Question: I got some table files containing the same measuring result but due to little differences the data points got different and values. But I need an average across all six files. Here are two (shortened) example files:
'''
# file1.dat
9.840000000000000E+00 1.680000000000000E+02
9.840071206052514E+00 1.730000000000000E+02
9.840142412105029E+00 1.630000000000000E+02
9.840213618157543E+00 1.730000000000000E+02
9.840284824210057E+00 1.690000000000000E+02
9.840356030262573E+00 1.720000000000000E+02
9.840427236315087E+00 1.660000000000000E+02
9.840498442367601E+00 1.750000000000000E+02
9.840569648420116E+00 1.650000000000000E+02
9.840640854472630E+00 1.720000000000000E+02
'''
'''
# file2.dat
9.840000000000000E+00 1.720000000000000E+02
9.840071016422547E+00 1.760000000000000E+02
9.840142032845096E+00 1.610000000000000E+02
9.840213049267643E+00 1.530000000000000E+02
9.840284065690192E+00 1.590000000000000E+02
9.840355082112739E+00 1.590000000000000E+02
9.840426098535286E+00 1.690000000000000E+02
9.840497114957834E+00 1.790000000000000E+02
9.840568131380381E+00 1.680000000000000E+02
9.840639147802928E+00 1.620000000000000E+02
'''
[and four more similar files ...]
If I plot them all with 'gnuplot' but each table as an own curve I get this

But I need a single curve showing the average of all six tables.
I tried 'join' but I get an empty file as the result and I Guess it won't work because the first column ( values) doesn't contain the same values in each file. Trying to do the summation in 'gnuplot' with 'plot data1 u 1:2 + data2 u 1:2' fails too.
I found <URL> but it doesn't help to only merge the files.
---
I'm using Mac OS X but have access to an Ubuntu to, so if there are any tool to do that ...
---
The new ouptut of the script
'''
> AVDEBUG=1 octave -qf avfiles.m messung3.dat messung4.dat
warning: ================
warning: processing file: messung3.dat
warning: size of the matrix in the file: 2248 3
warning: min(x): 0.000000e+00
warning: max(x): 0.000000e+00
warning: min(y): 9.840000e+00
warning: max(y): 1.000000e+01
warning: ================
warning: processing file: messung4.dat
warning: size of the matrix in the file: 2254 3
warning: min(x): 0.000000e+00
warning: max(x): 0.000000e+00
warning: min(y): 9.840000e+00
warning: max(y): 1.000000e+01
warning: yp is undefined at 2248 points
'''
If you like you can download my data files from <URL>. The avarage should be made out of all files.
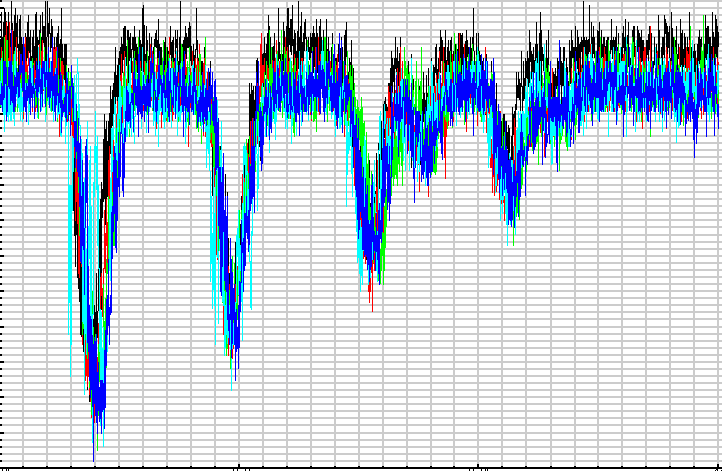
Answer: It is easy in <URL>. Create file 'avfiles.m'. Usage:
'''
octave -qf avfiles.m file1.dat file2.dat
'''
'octave -q --eval "test avfiles"' creates files with test data 'aux_file[0-9]'.
'''
#!/usr/bin/octave -qf
# Average y values in several files
# Usage:
# octave -qf avfiles.m aux_file0 aux_file1 aux_ file2
if isempty(getenv("AVDEBUG"))
warning ("off", "avfiles")
endif
setenv("LC_NUMERIC", "C");
arg_list = argv ();
for k = 1:nargin
fname = arg_list{k};
warning ("avfiles", "================");
warning ("avfiles", "processing file: %s", fname);
data = dlmread(fname);
warning ("avfiles", "size of the matrix in the file: %s", num2str(size(data)));
x = data(:, 1);
y = data(:, 2);
warning ("avfiles", "min(x): %e", min(x));
warning ("avfiles", "max(x): %e", max(x));
warning ("avfiles", "min(y): %e", min(y));
warning ("avfiles", "max(y): %e", max(y));
[x, idx] = sort(x);
y = y(idx);
if k==1
% use x values from the first file
xp = x; yp = y;
else
yp = 1/k * ( (k-1)*yp + interp1(x, y, xp) );
warning ("avfiles", "yp is undefined at %d points", sum(isnan(yp)));
endif
endfor
idx = !isnan(yp);
dlmwrite("/dev/stdout", [xp(idx), yp(idx)], ' ');
%!test
%! n = 100;
%! for k=0:9
%! x = unifrnd(0, 2*pi, n, 1);
%! y = sin(x) + 0.05*stdnormal_rnd(n, 1);
%! dlmwrite(sprintf("aux_file%i", k), [x y], " ");
%! end
%! system("octave -qf avfiles.m aux_file[0-9] > aux_out");
%! data = dlmread("aux_out");
%! x = data(:, 1); y = data(:, 2);
%! assert(sin(x), y, 0.08);
'''
Run 'AVDEBUG=1 octave -qf avfiles.m file1.dat file2.dat' to get tracing. With you example files I get:
'''
warning: ================
warning: processing file: file1.dat
warning: size of the matrix in the file: 10 2
warning: min(x): 9.840000e+00
warning: max(x): 9.840639e+00
warning: min(y): 1.530000e+02
warning: max(y): 1.790000e+02
warning: ================
warning: processing file: file2.dat
warning: size of the matrix in the file: 10 2
warning: min(x): 9.840000e+00
warning: max(x): 9.840641e+00
warning: min(y): 1.630000e+02
warning: max(y): 1.750000e+02
warning: yp is undefined at 0 points
'''